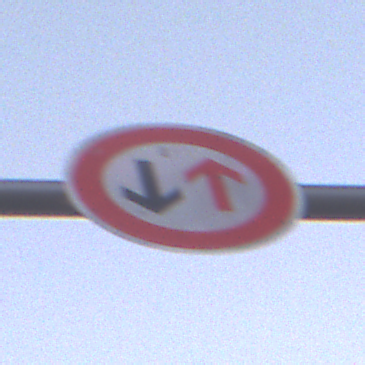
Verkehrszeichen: VorrangDesGegenverkehrs
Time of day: SunriseSunset
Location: Outdoor (Suburban)
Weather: PartlyCloudy
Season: NotSpecified
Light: Natural